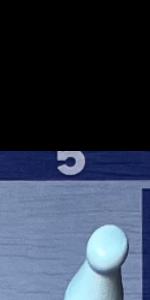
Label: Empty